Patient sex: M
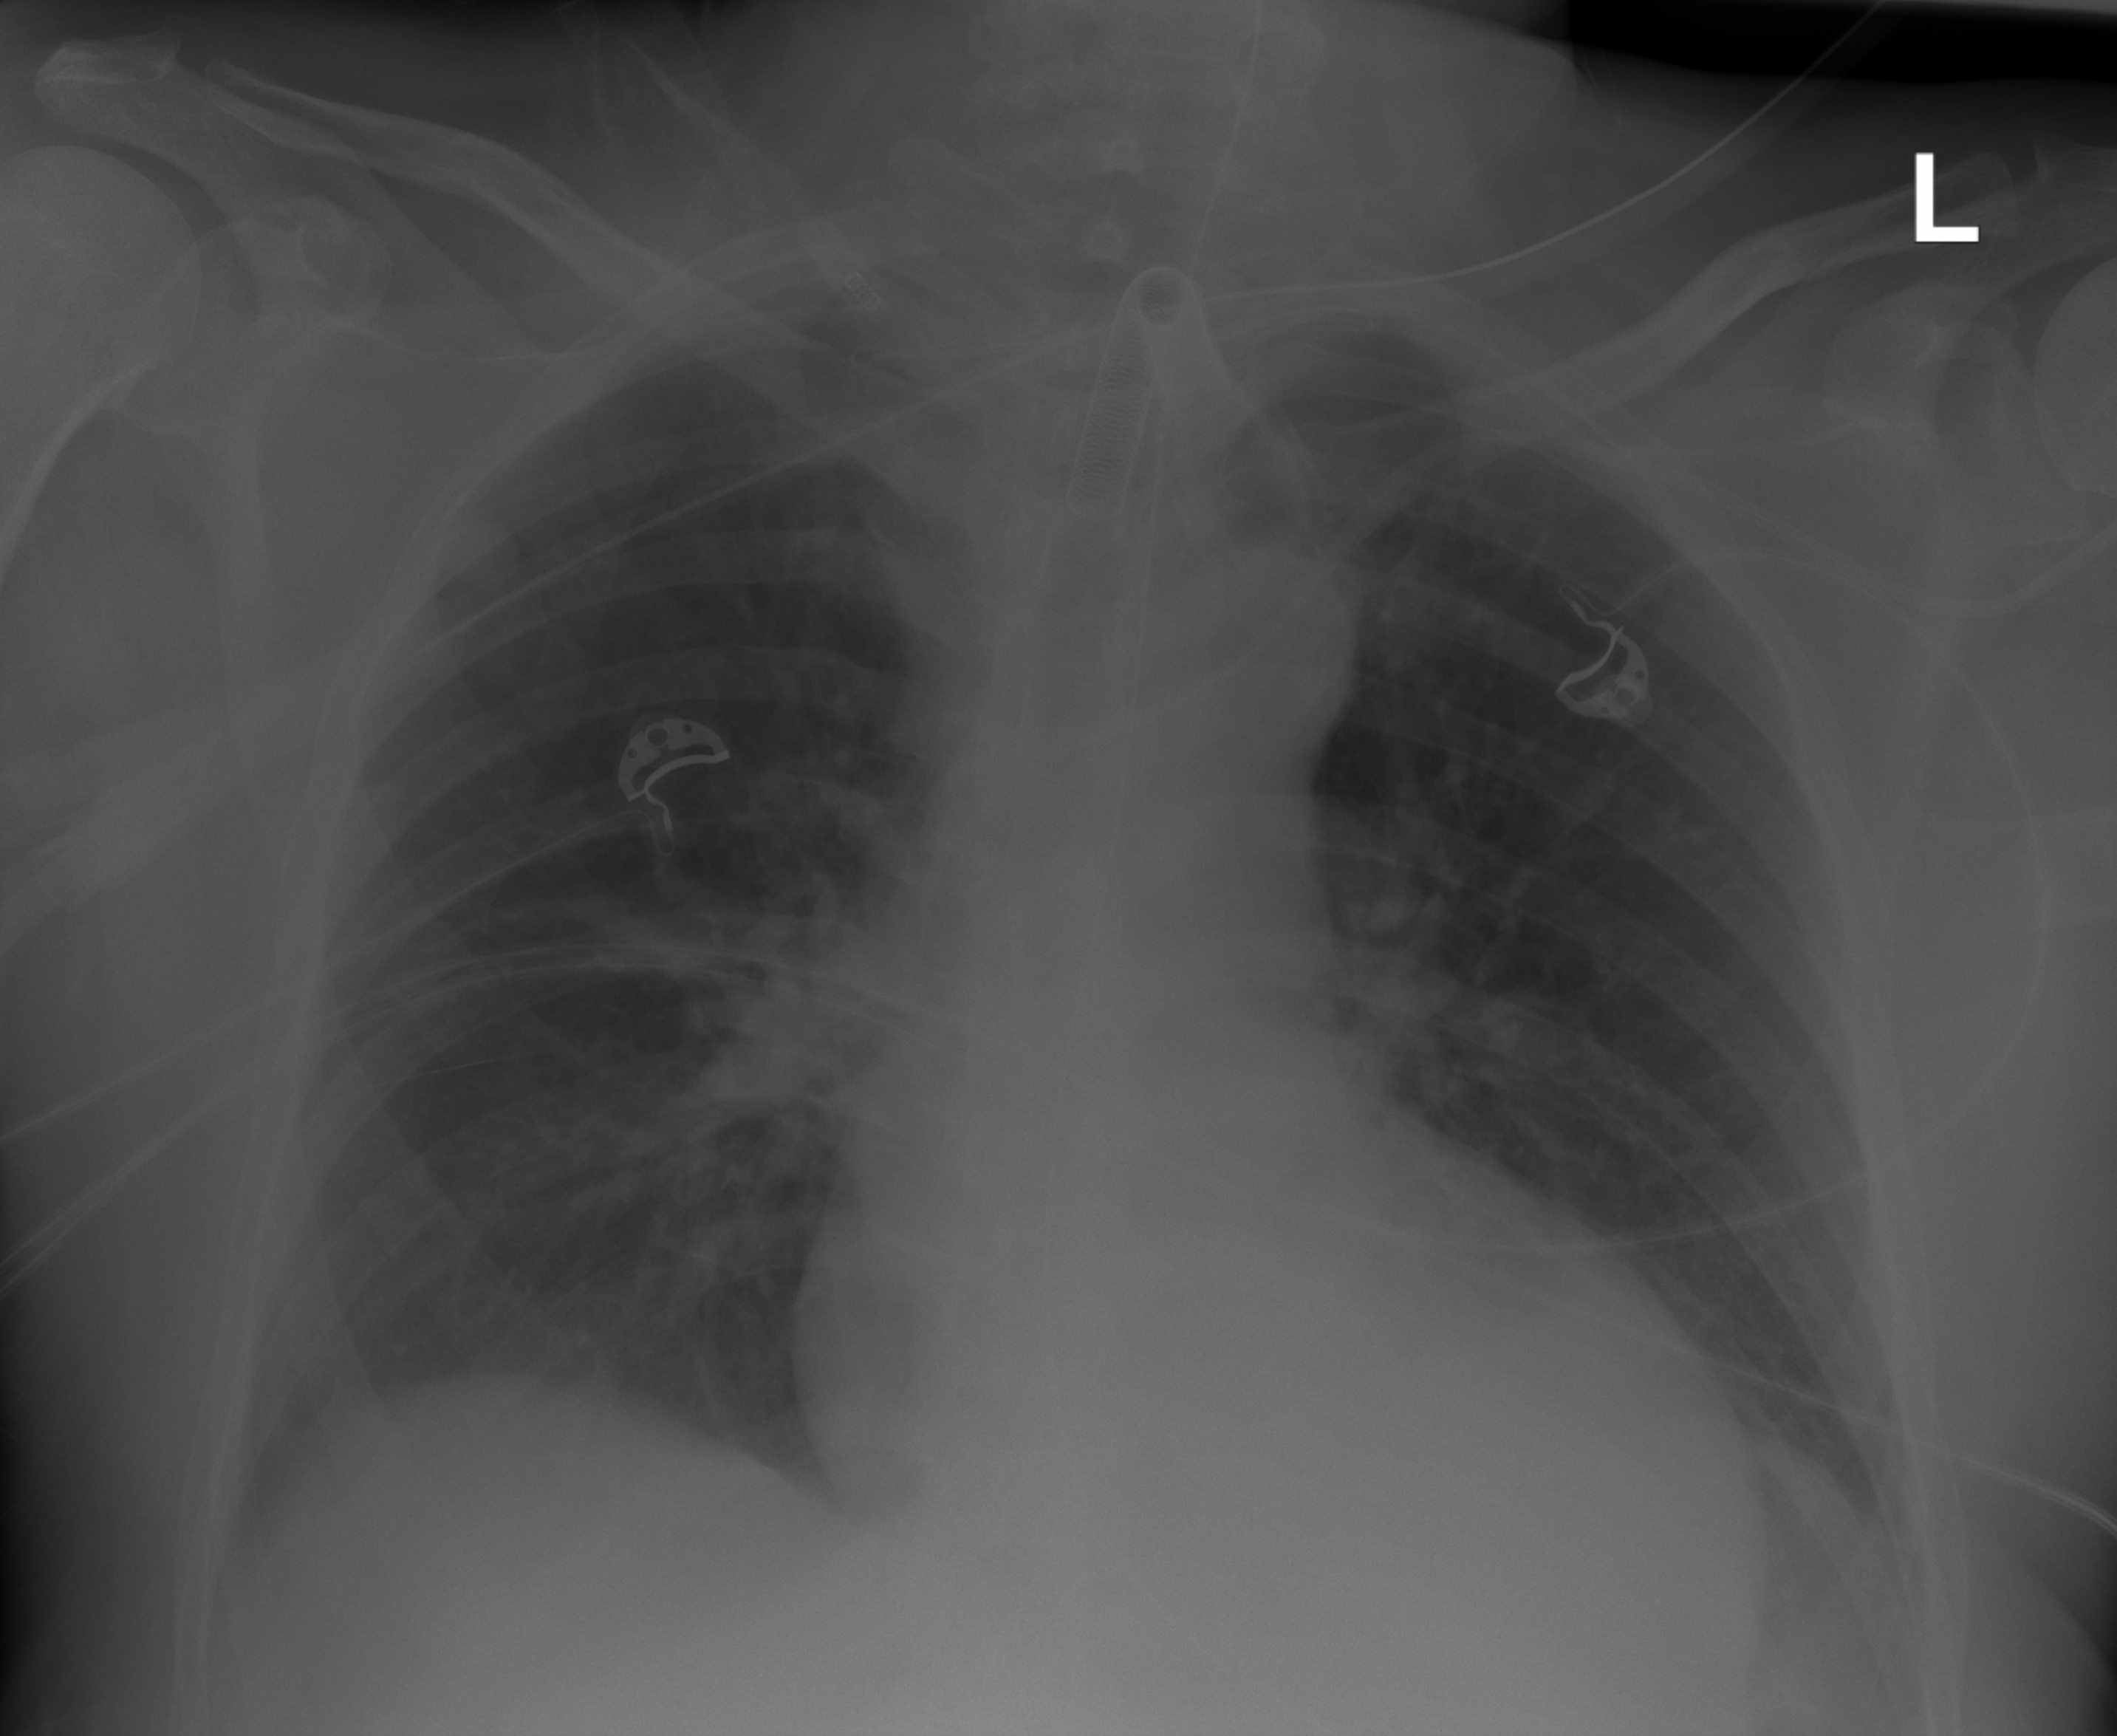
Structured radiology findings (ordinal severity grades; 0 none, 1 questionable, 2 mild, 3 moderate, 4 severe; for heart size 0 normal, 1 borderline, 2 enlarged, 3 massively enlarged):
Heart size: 2
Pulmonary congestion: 2
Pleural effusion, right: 2
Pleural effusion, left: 2
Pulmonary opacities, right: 0
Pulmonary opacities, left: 0
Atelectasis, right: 2
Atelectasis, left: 2